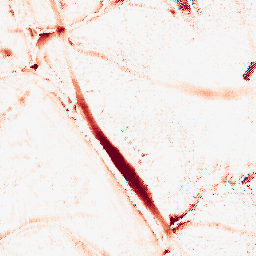
Category: morphological
Decomposition family: morphological_ellipse
Decomposition parameters: operation: opening
width: 20
height: 20
Upsampling method: regularized
Upsampling parameters: scale: 4
lambda_reg: 0.1
Upsampling scale: 4